Field crop: maize
Growth stage: 2
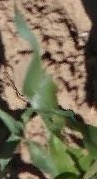
Species: maize